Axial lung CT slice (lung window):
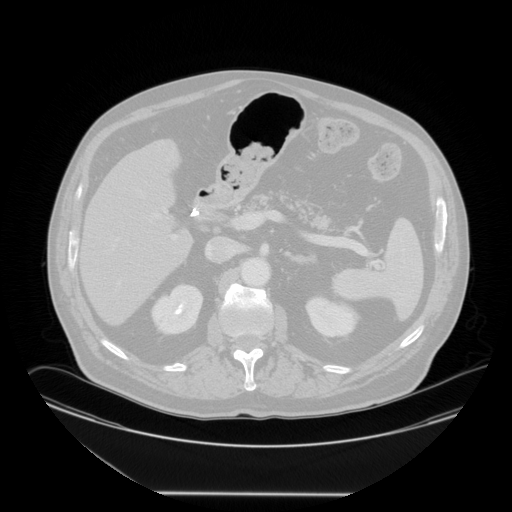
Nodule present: no